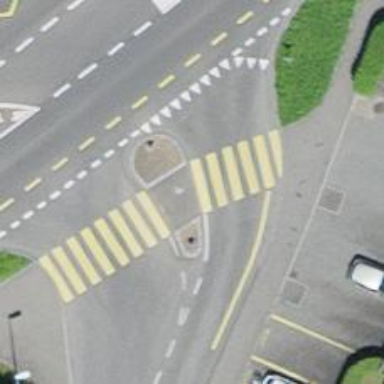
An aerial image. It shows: Uncontrolled zebra crossing with central island.